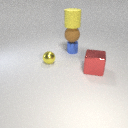
small blue metal cylinder below large yellow rubber cylinder